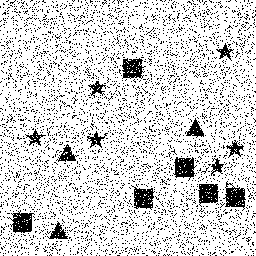
Squares: 6
Triangles: 3
Stars: 6
Total shapes: 15